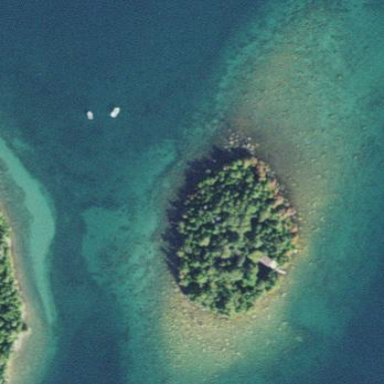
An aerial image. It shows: Islet.